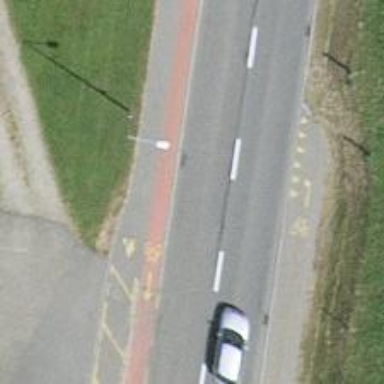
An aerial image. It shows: Unmarked road crossing.